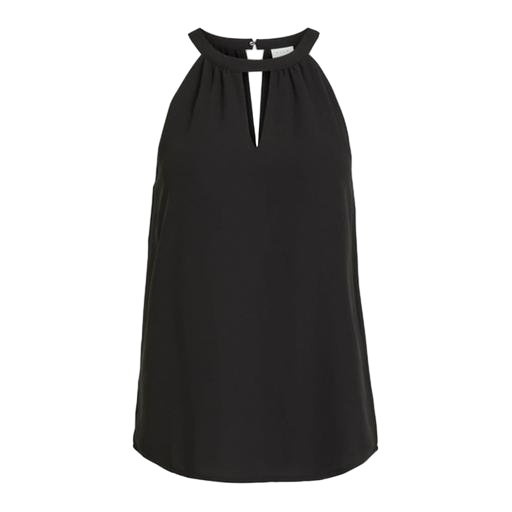
black sleeveless keyhole top, black women's halter blouse, black sleeveless mock neck keyhole top, white background